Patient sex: F
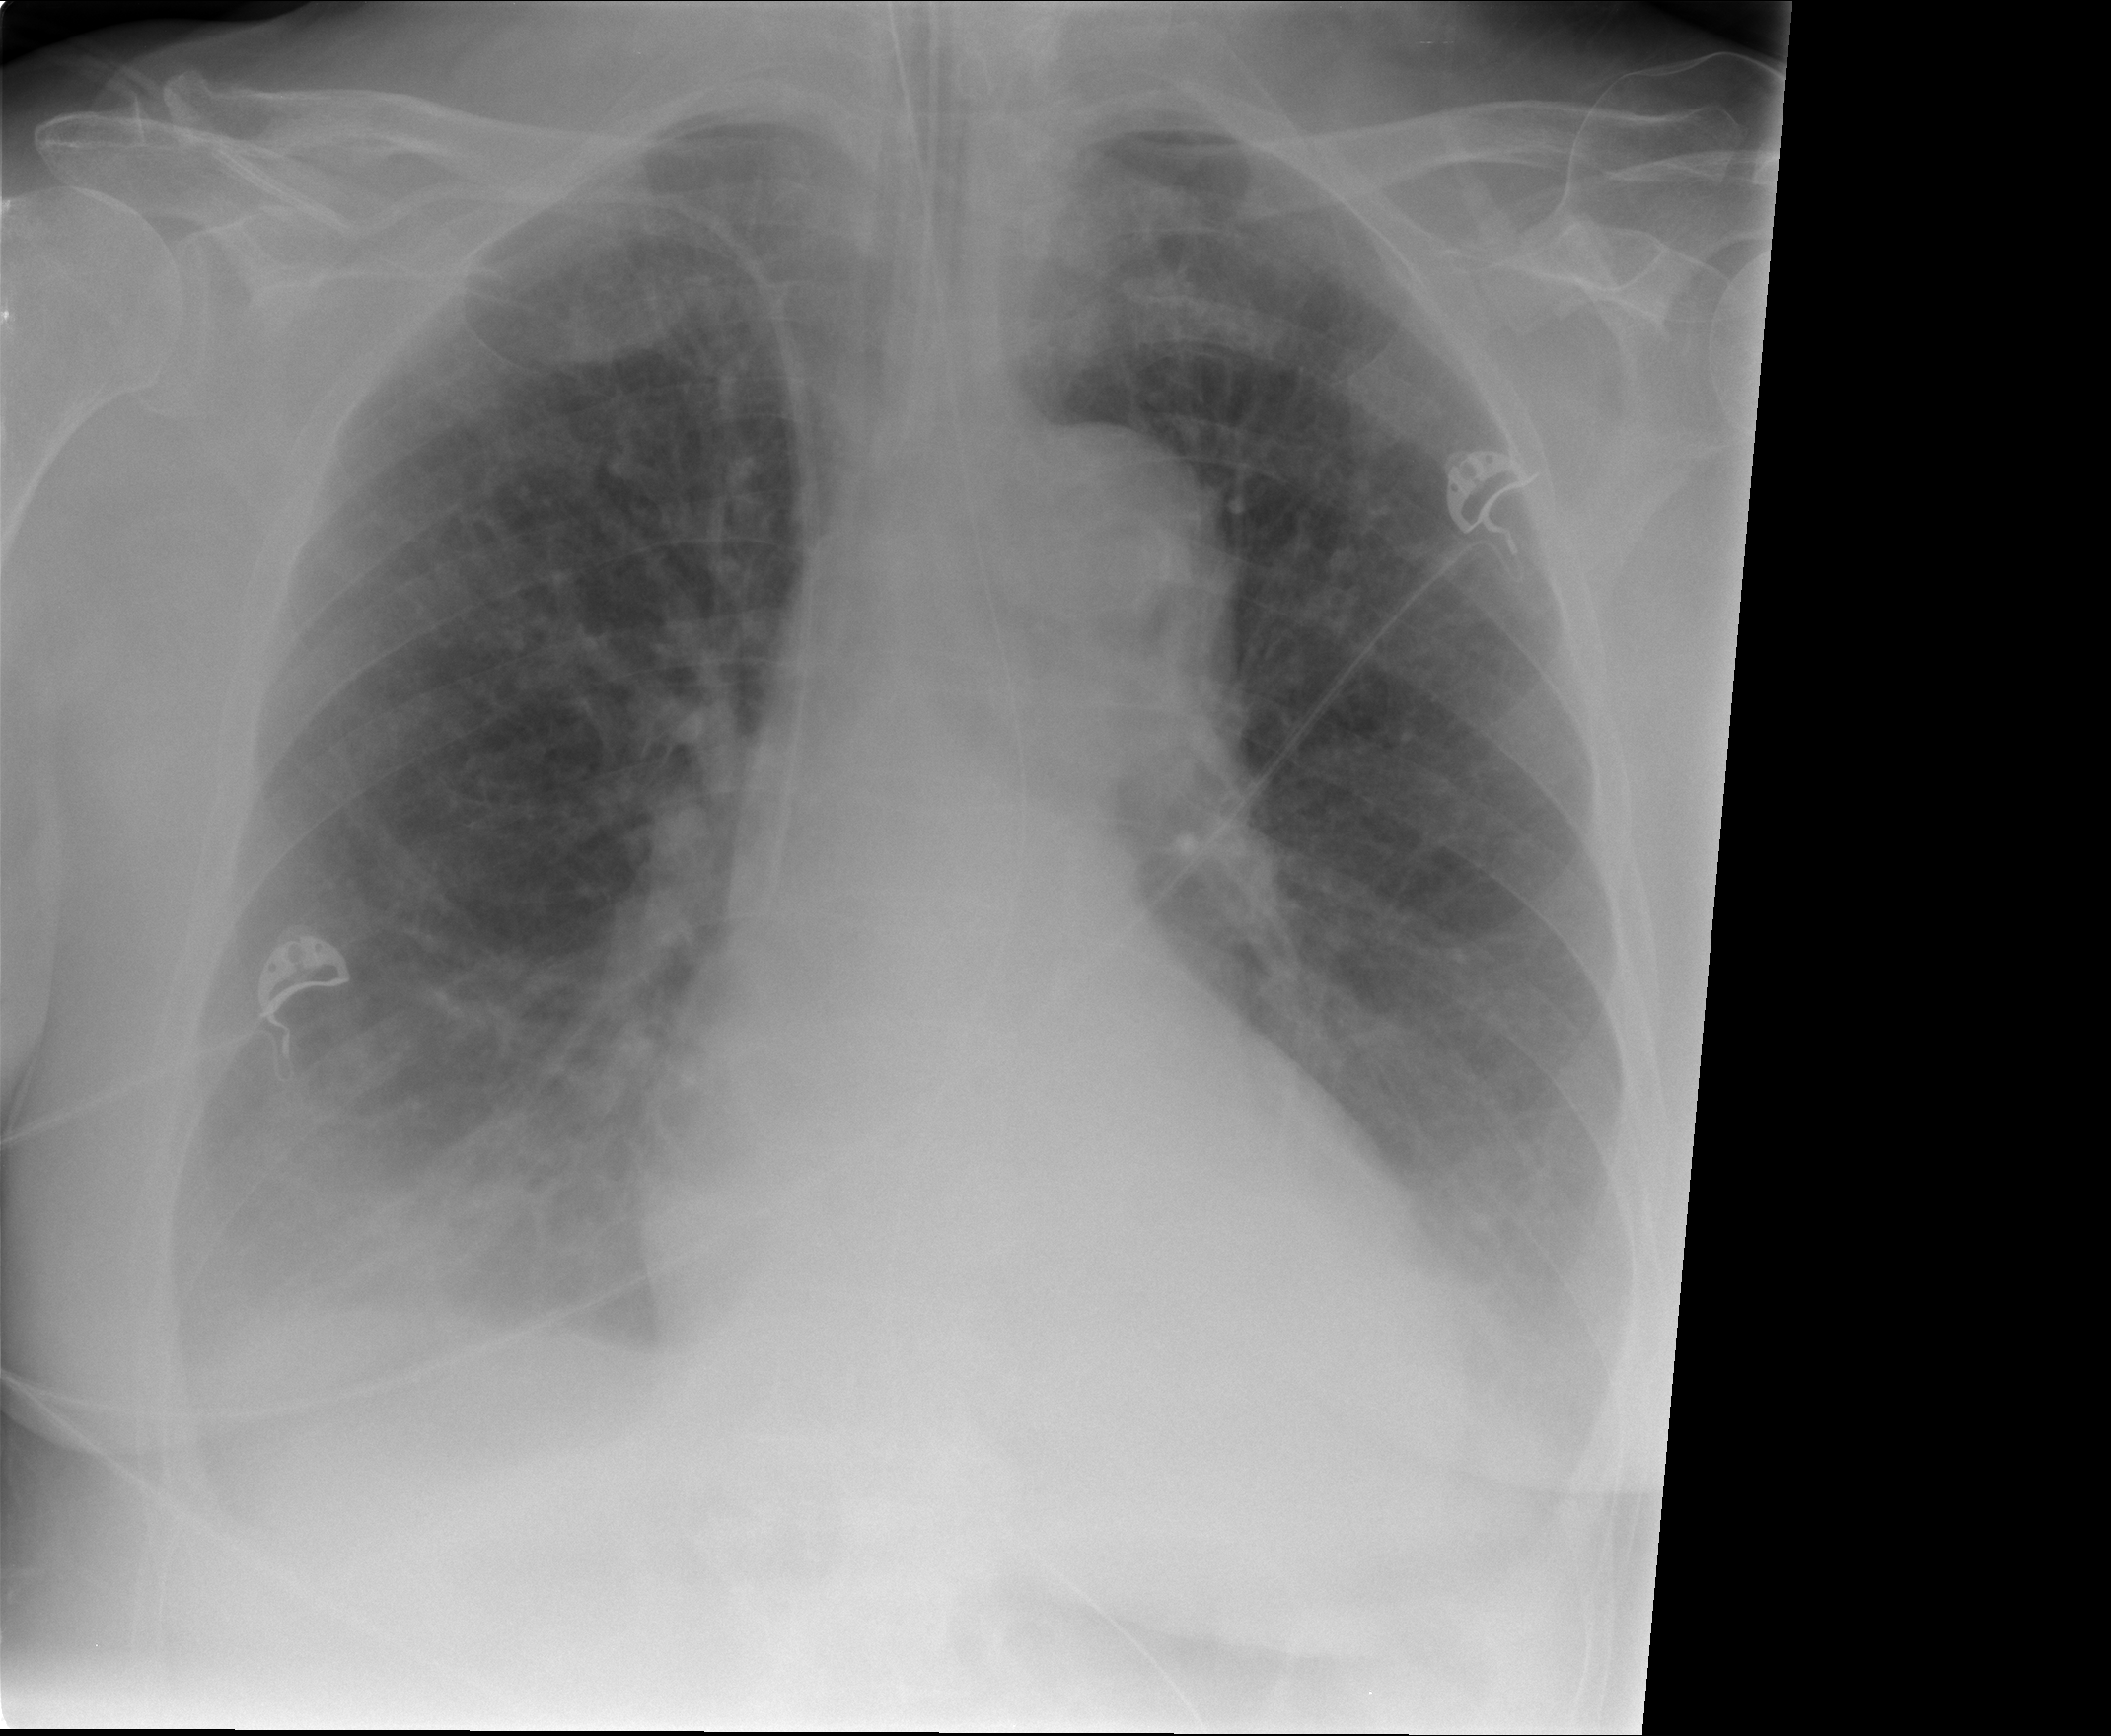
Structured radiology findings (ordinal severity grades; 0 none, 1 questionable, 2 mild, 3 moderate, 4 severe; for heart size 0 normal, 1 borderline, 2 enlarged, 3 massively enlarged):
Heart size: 0
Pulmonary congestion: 3
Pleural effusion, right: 2
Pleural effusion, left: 2
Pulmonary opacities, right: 2
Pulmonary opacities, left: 2
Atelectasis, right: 2
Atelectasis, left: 2